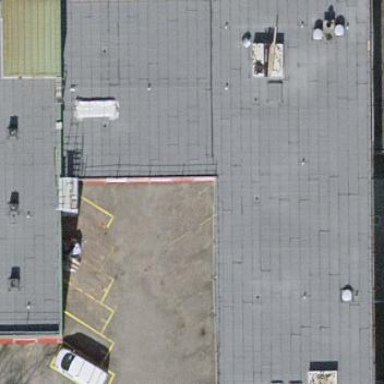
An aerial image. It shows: Office building with flat roof.